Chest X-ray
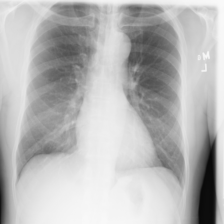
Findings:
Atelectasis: negative
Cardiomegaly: negative
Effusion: negative
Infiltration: negative
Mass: negative
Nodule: negative
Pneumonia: negative
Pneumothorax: negative
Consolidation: negative
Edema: negative
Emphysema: negative
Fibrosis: negative
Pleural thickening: negative
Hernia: negative